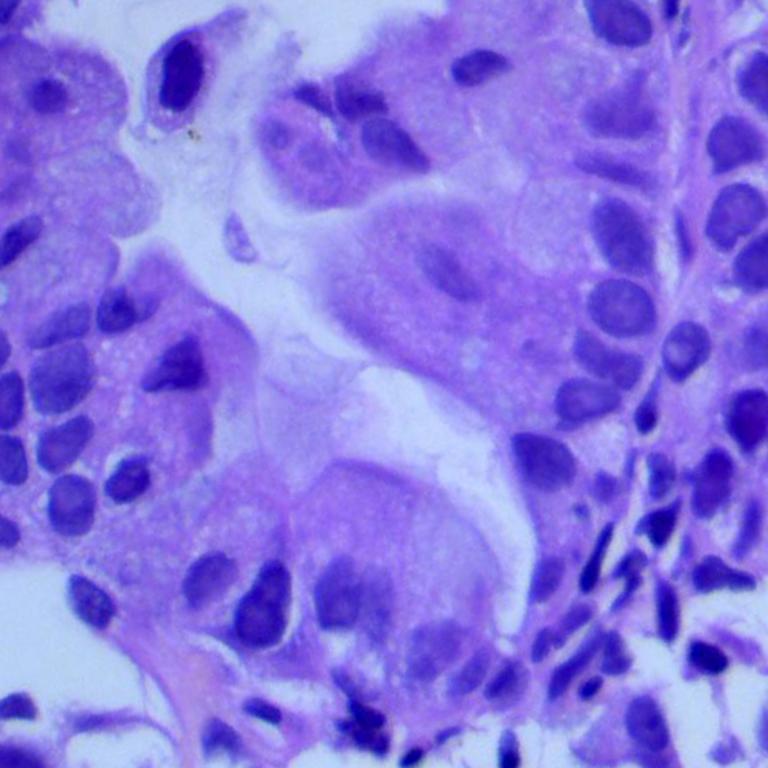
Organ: lung
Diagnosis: adenocarcinomas